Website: apple
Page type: billing-address
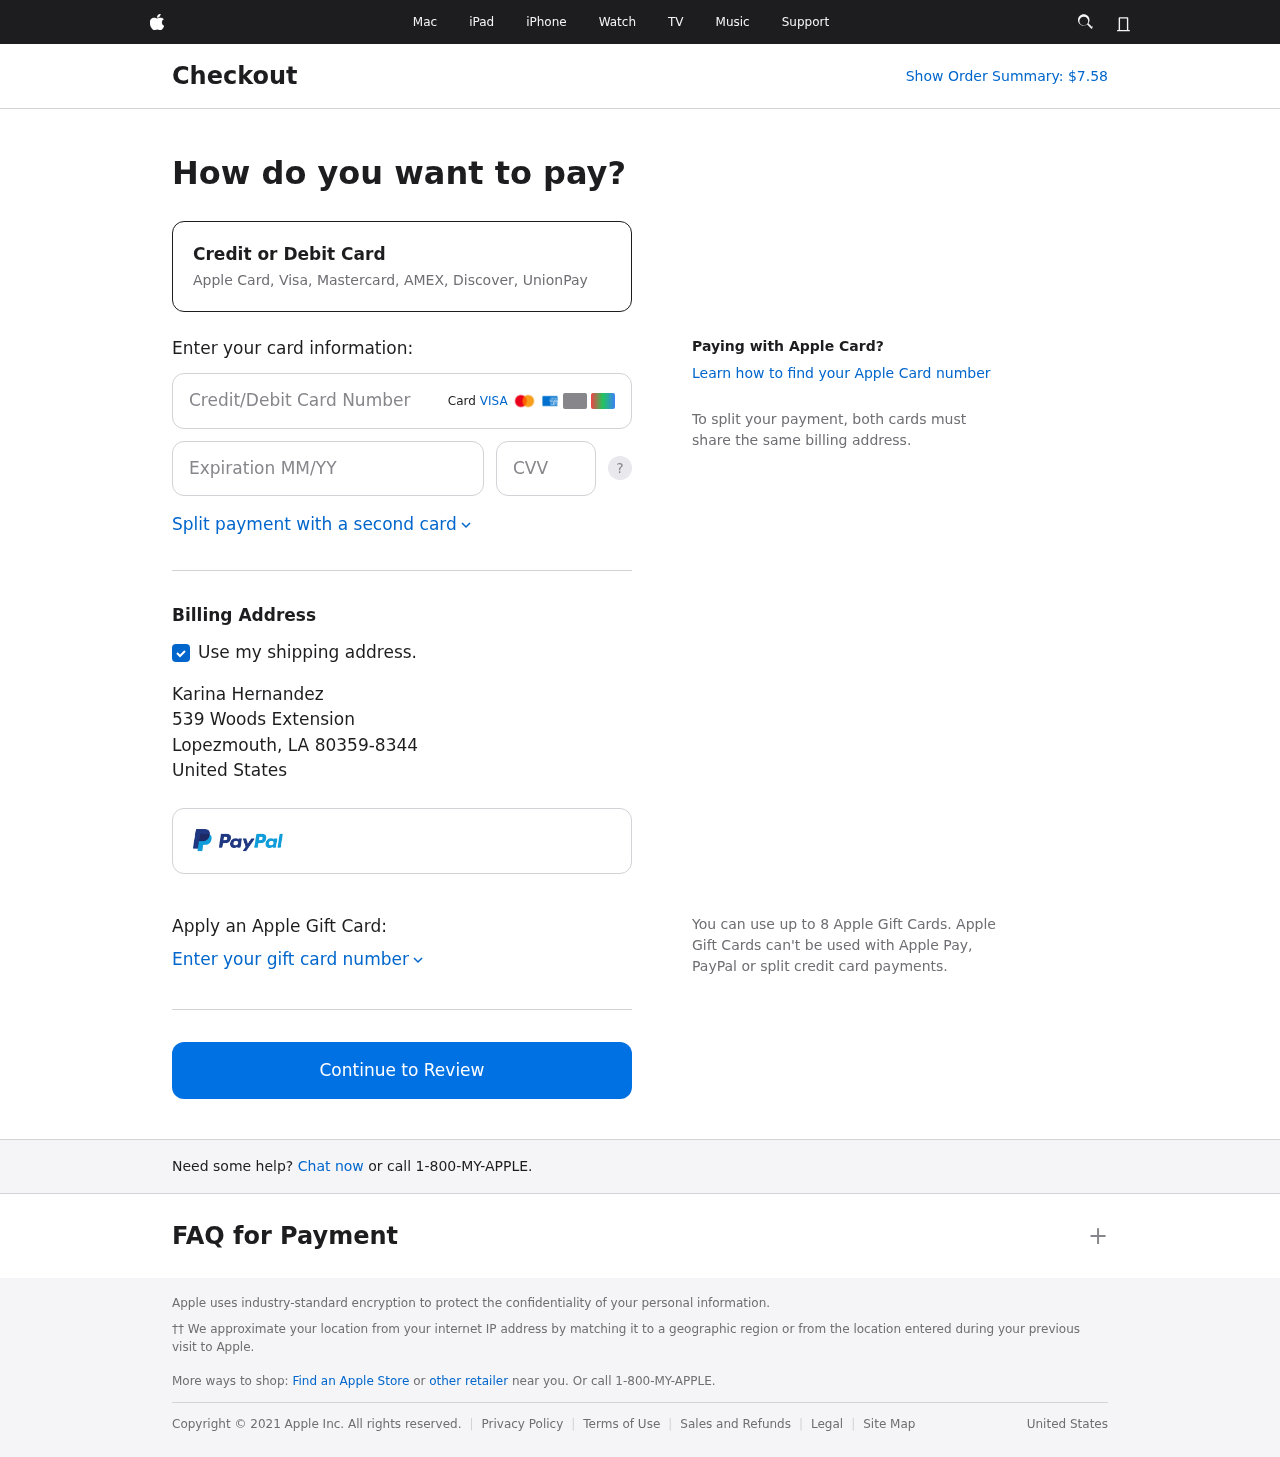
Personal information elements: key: PII_CARD_CVV
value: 5120
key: PII_CARD_EXPIRY
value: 12/26
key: PII_CARD_NUMBER
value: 3791 3633 2717 276
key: PII_CITY
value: Lopezmouth
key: PII_COUNTRY
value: United States
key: PII_FULLNAME
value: Karina Hernandez
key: PII_POSTCODE_FULL
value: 80359-8344
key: PII_STATE_ABBR
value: LA
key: PII_STREET
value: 539 Woods Extension
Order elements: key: ORDER_TOTAL
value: Show Order Summary: $7.58